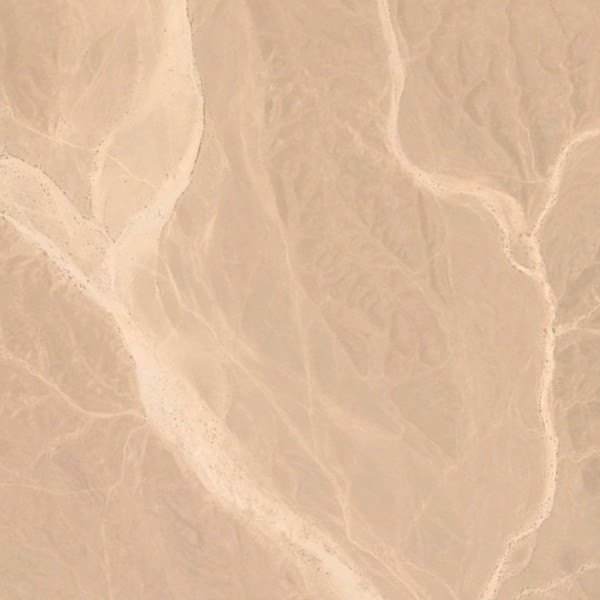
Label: Desert